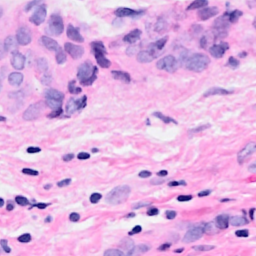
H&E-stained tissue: Breast